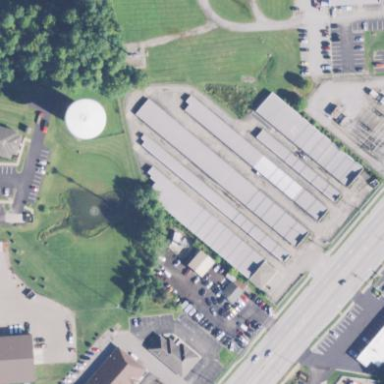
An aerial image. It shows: Self storage building.